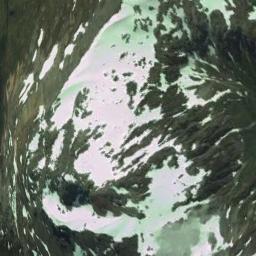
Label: snowberg